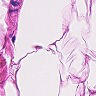
Metastatic tissue present: no